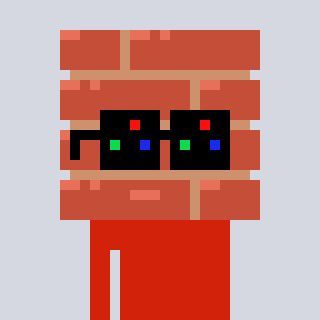
a pixel art character with square black sunglasses, a wall-shaped head and a red-colored body on a cool background